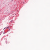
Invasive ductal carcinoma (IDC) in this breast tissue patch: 0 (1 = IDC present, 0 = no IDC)